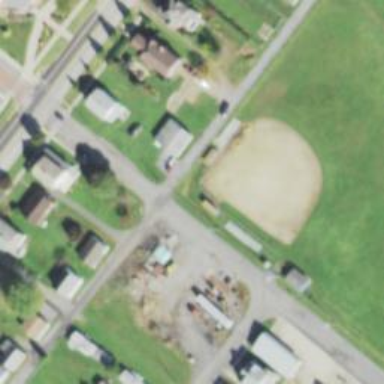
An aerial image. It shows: Dirt baseball pitch for leisure and sport.